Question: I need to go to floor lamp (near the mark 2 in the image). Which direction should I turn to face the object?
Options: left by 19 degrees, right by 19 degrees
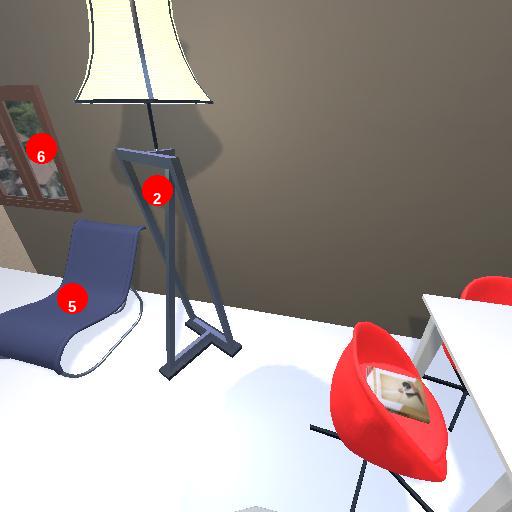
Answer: left by 19 degrees